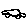
Label: car